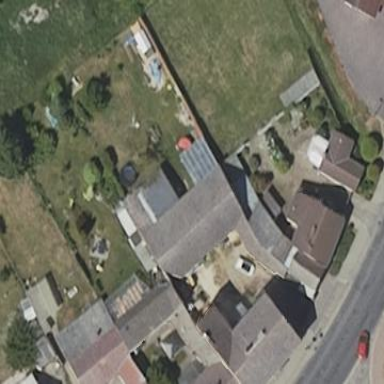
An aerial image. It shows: Shed building.